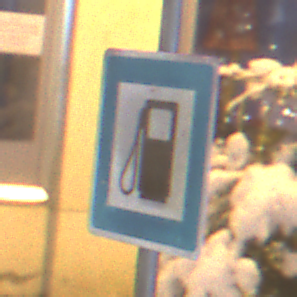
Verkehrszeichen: Tankstelle
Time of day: Night
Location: Outdoor (Urban)
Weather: Overcast
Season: Winter
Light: Artificial